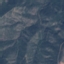
Label: HerbaceousVegetation